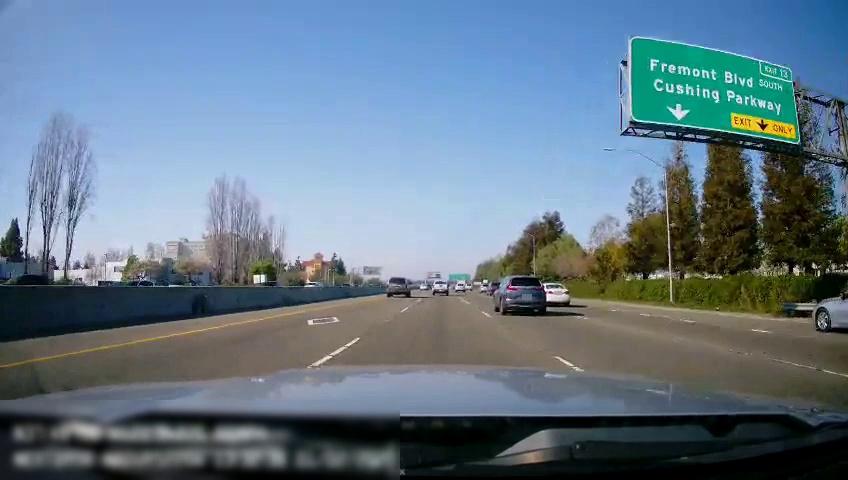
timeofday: Day
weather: Sunny
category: Drivable Space
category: Vehicles | Car
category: Vehicles | Car
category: Vehicles | SUV
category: Vehicles | SUV
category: Vehicles | Truck
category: Vehicles | SUV
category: Vehicles | SUV
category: Vehicles | Car
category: Vehicles | Car
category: Vehicles | Car
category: Vehicles | Truck
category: Lanes | Alternate Lane
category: Lanes | Current Lane
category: Lanes | Current Lane
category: Lanes | Alternate Lane
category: Lanes | Alternate Lane
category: Traffic | Signs